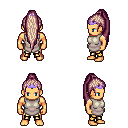
a pixel art fantasy rpg character, male body template, human, tanned skin, white tunic, gold greaves, white blonde extra-long topknot hairstyle, purple tiara, four views (front, back, left, right), 2x2 character sprite sheet, small pixel art, hard edges, no anti-aliasing